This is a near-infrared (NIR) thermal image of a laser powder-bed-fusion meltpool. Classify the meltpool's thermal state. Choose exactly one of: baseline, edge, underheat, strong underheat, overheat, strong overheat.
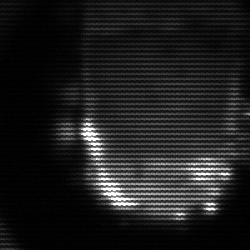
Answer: baseline